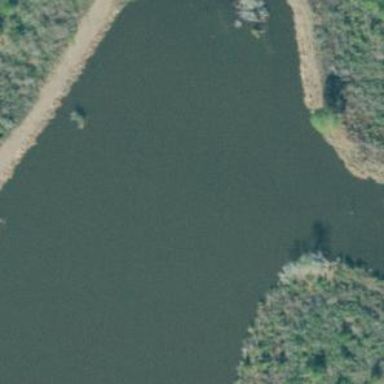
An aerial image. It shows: Reservoir of water.